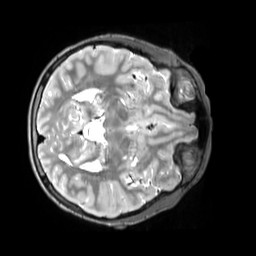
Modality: T2w
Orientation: axial
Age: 12
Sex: male
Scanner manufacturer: siemens
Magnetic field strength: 3 T
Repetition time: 3.2 s
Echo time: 0.408 s